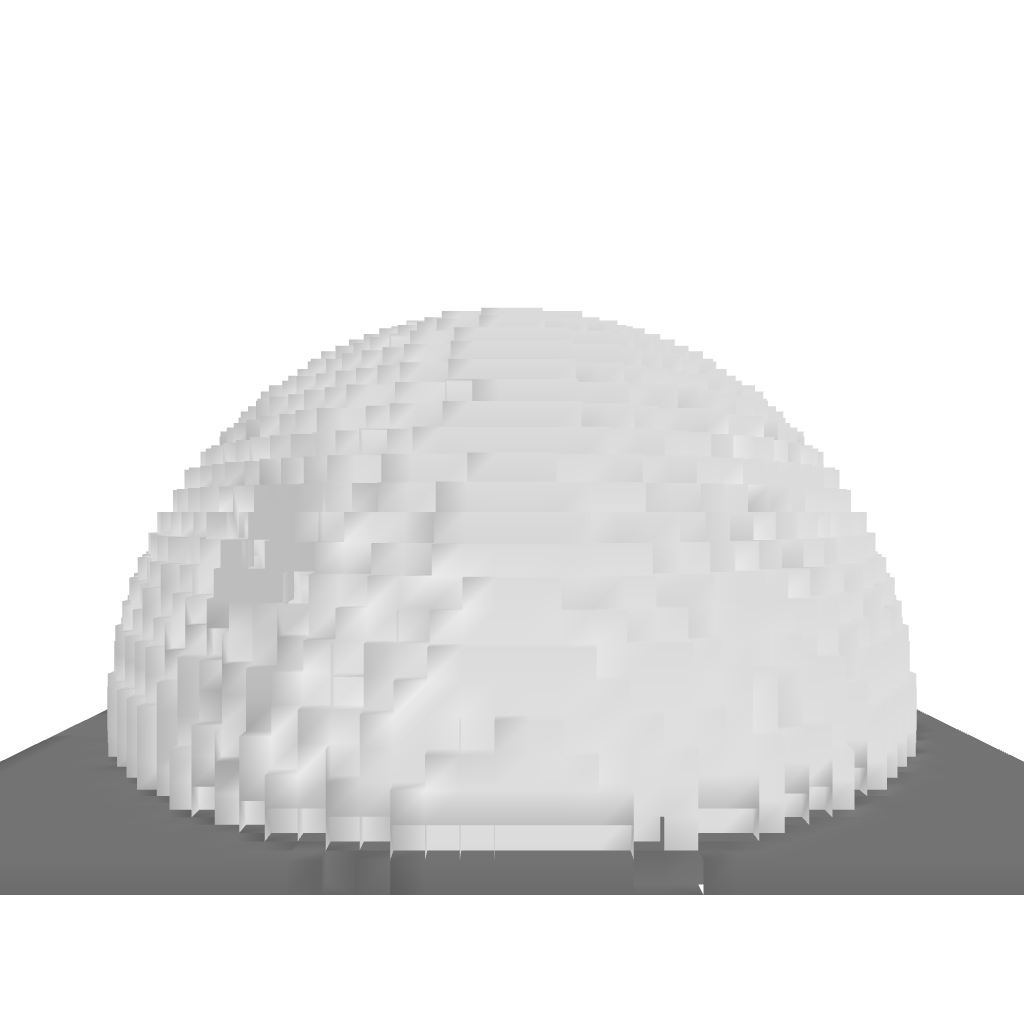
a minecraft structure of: Elliptical BioSphere good quality